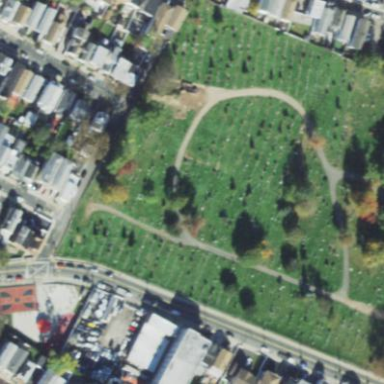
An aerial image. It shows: Cemetery.